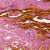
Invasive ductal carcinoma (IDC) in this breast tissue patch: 0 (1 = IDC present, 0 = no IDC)